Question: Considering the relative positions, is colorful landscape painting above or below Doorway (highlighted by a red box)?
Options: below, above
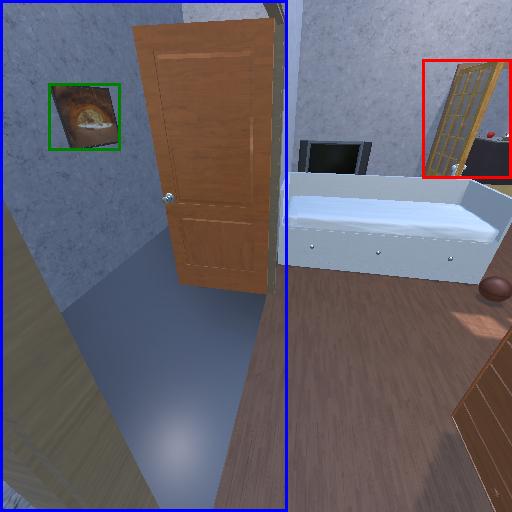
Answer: below